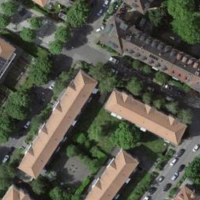
EUNIS habitat code: 55
Species observed at this site:
Veronica serpyllifolia